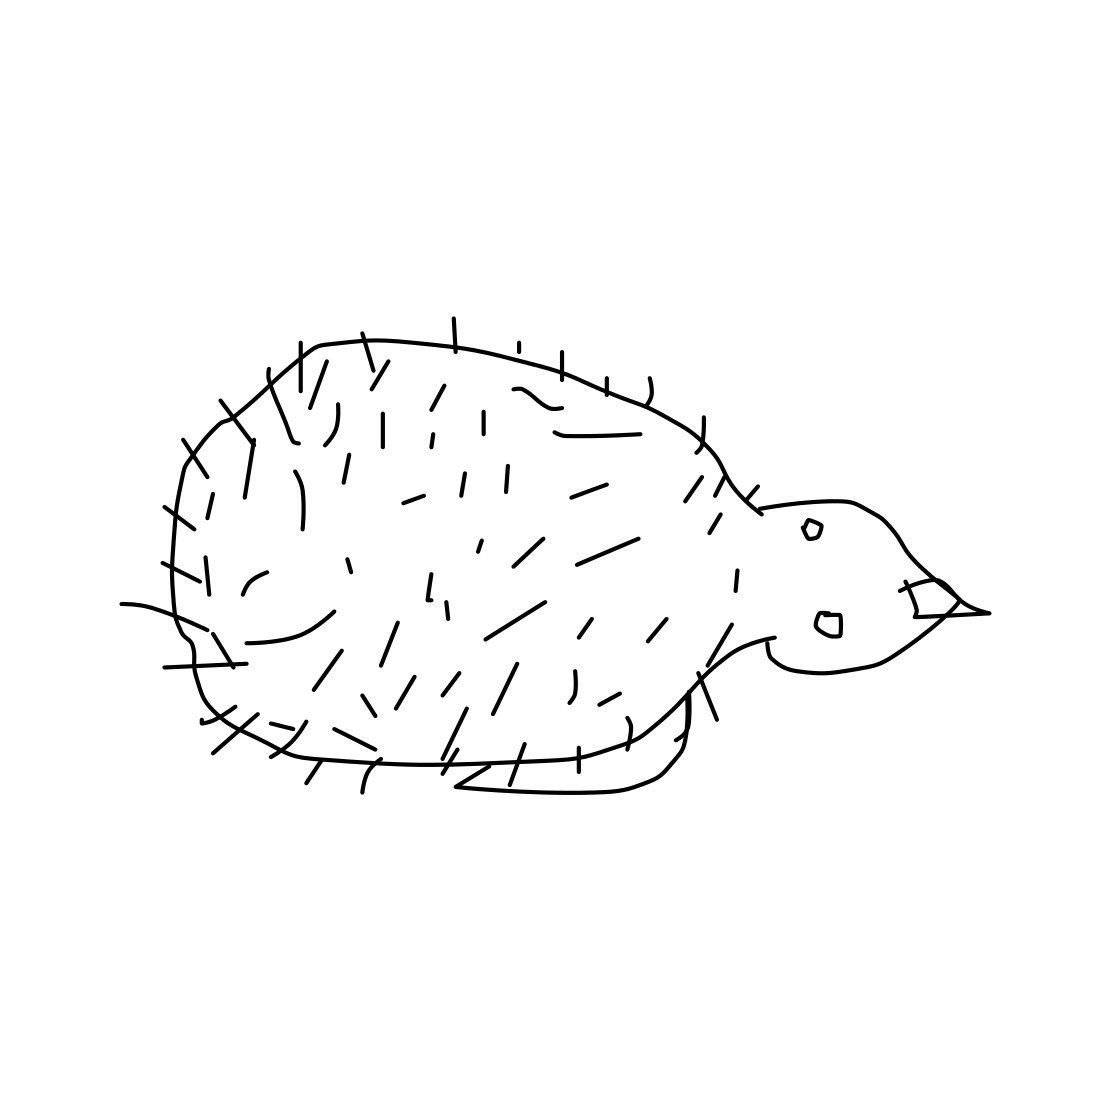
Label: hedgehog